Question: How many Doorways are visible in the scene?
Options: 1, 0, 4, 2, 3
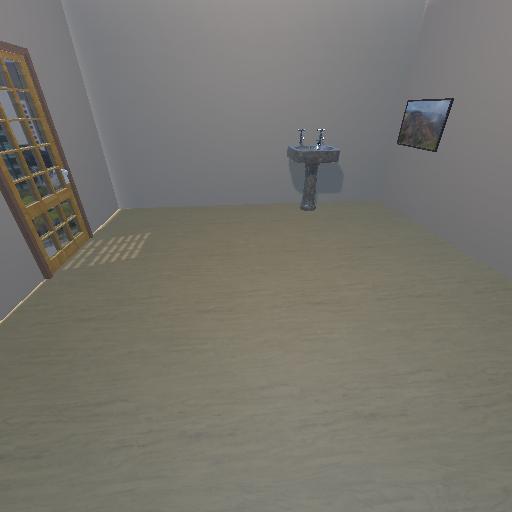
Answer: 1